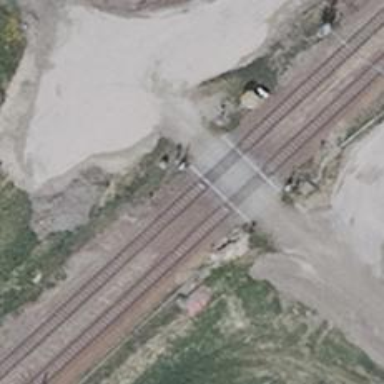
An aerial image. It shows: Railway level crossing.